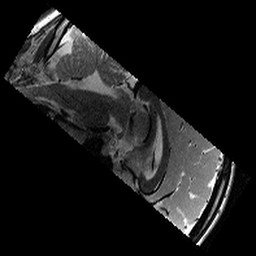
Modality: T2w
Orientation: sagittal
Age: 10
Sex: male
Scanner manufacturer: siemens
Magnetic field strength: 3 T
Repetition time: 9.23 s
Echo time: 0.067 s